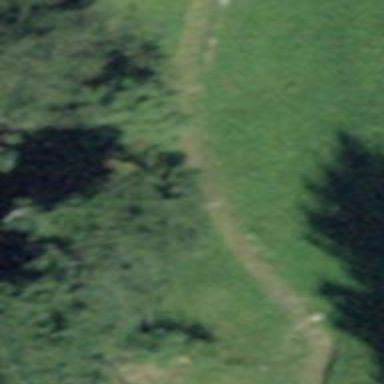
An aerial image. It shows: Path.